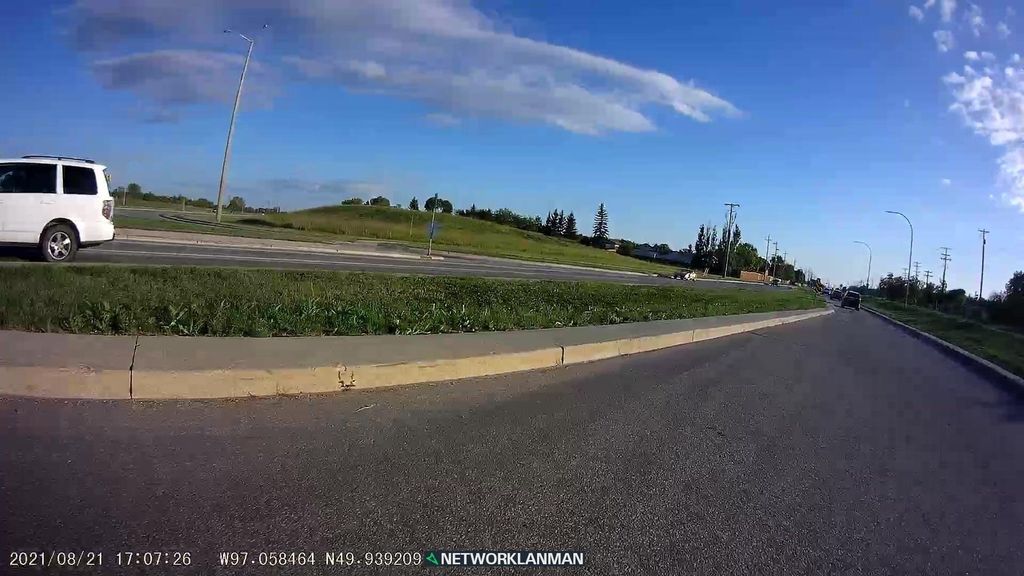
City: winnipeg